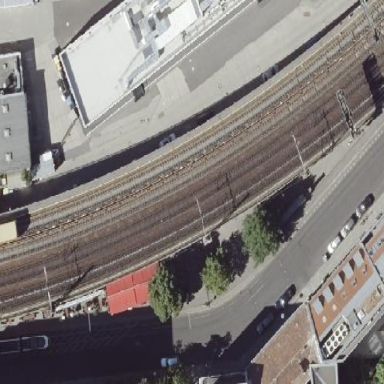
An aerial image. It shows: Viaduct building with flat roof.